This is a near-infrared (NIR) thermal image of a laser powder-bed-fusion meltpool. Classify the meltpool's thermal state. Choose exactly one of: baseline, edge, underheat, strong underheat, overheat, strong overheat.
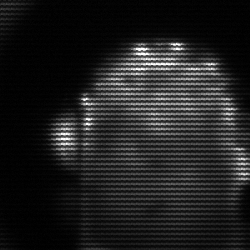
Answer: baseline